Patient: sex M, age 66
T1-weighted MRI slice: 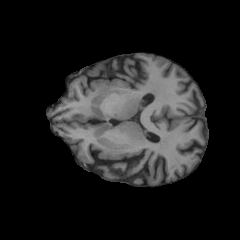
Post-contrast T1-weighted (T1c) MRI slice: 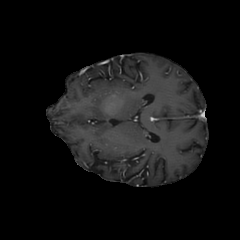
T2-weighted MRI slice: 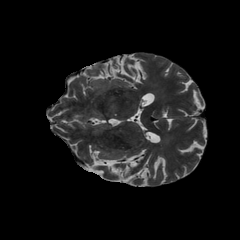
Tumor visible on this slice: yes
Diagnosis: Astrocytoma, IDH-wildtype
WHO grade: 2